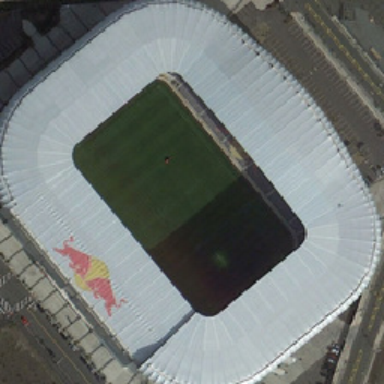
This is a square gym .